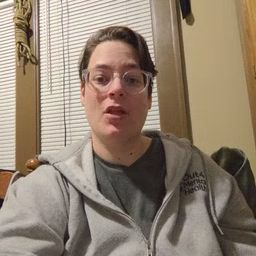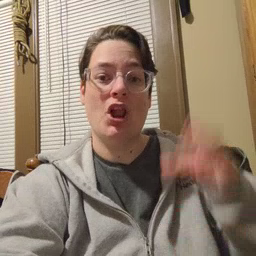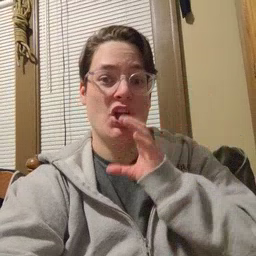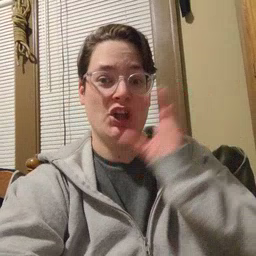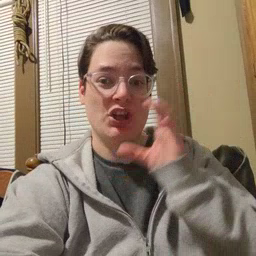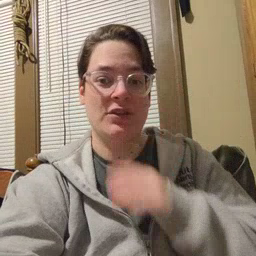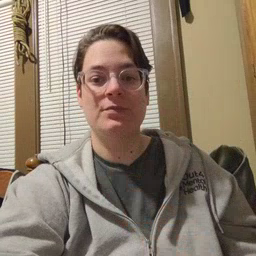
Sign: look